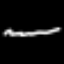
Label: squiggle